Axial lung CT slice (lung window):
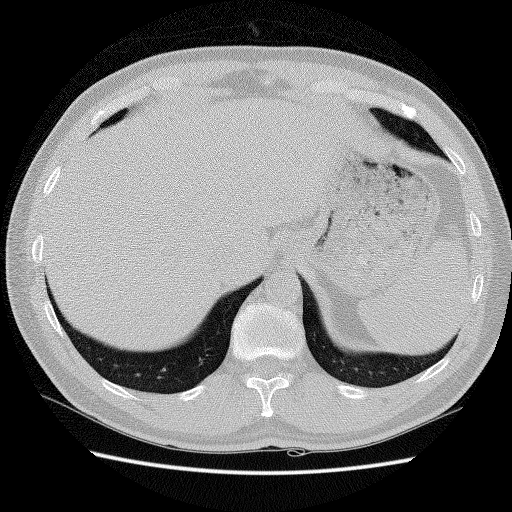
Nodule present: no